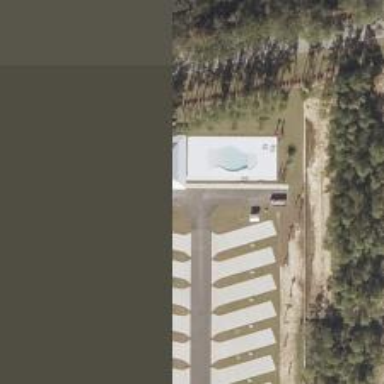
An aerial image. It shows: Swimming pool located in leisure land.